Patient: sex M, age 55
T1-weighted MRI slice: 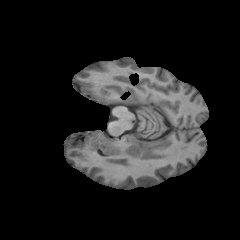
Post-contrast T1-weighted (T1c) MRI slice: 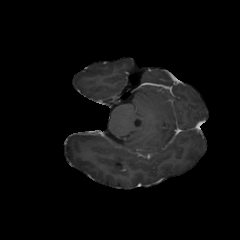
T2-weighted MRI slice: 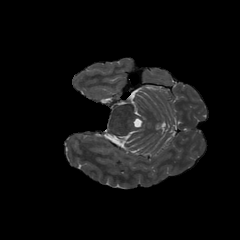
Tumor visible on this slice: no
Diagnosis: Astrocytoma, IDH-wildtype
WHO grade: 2